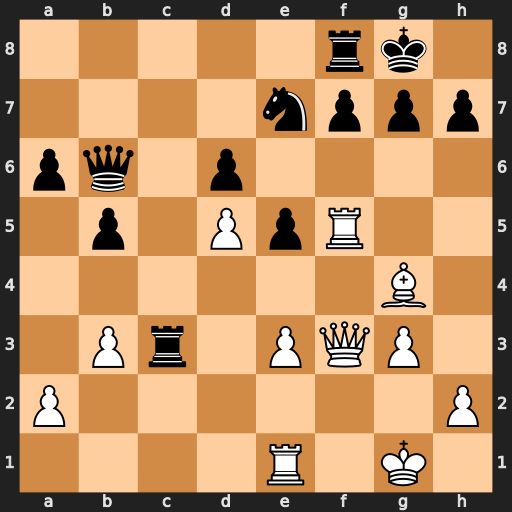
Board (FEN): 5rk1/4nppp/pq1p4/1p1PpR2/6B1/1Pr1PQP1/P6P/4R1K1
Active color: w
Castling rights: -
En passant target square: -
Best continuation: Rxf7 Rxf7 Be6